Aerial crown-view tile of a tropical tree (Barro Colorado Island, Panama), acquired 20250124:
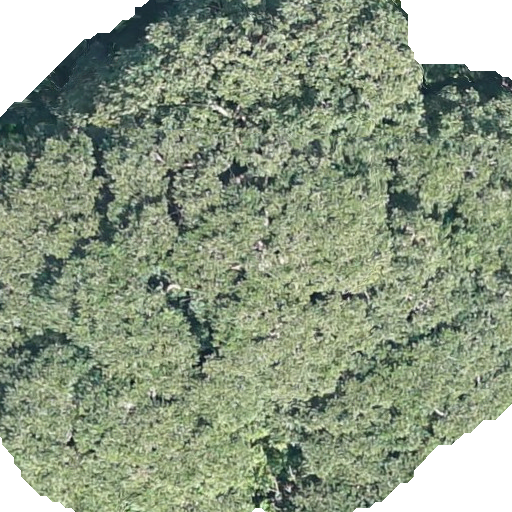
Species: Dipteryx oleifera
GBIF accepted scientific name: Dipteryx oleifera
Crown area: 397.617 m²